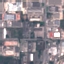
Label: Industrial